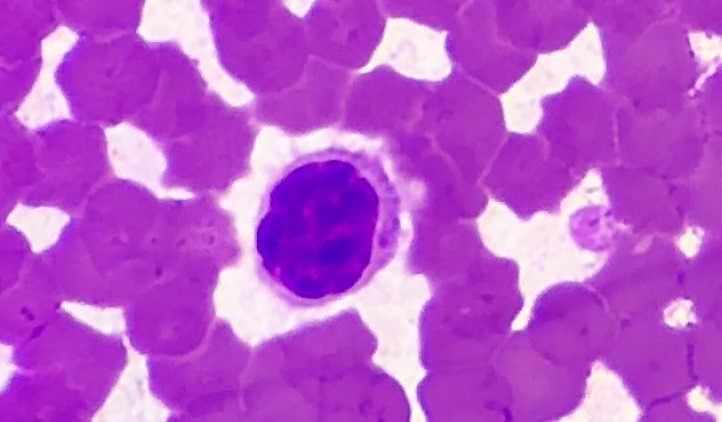
White blood cell type: Lymphocyte